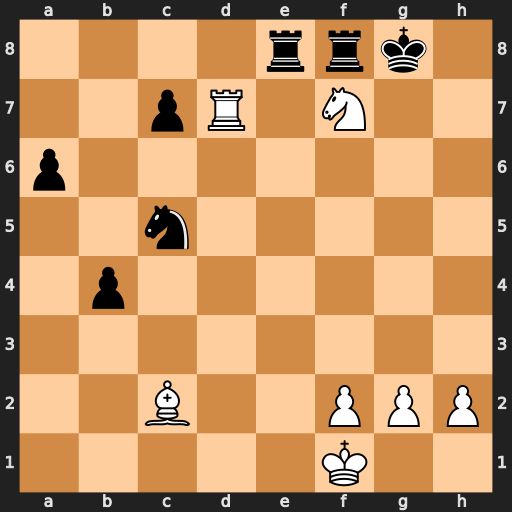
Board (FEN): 4rrk1/2pR1N2/p7/2n5/1p6/8/2B2PPP/5K2
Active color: w
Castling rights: -
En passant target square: -
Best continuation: Nh6+ Kh8 Rh7#